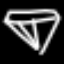
Label: diamond